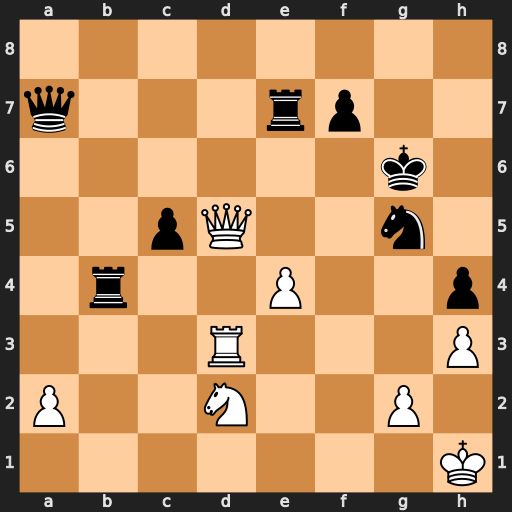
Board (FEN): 8/q3rp2/6k1/2pQ2n1/1r2P2p/3R3P/P2N2P1/7K
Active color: w
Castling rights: -
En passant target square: -
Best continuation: Qf5+ Kh6 Qf6+